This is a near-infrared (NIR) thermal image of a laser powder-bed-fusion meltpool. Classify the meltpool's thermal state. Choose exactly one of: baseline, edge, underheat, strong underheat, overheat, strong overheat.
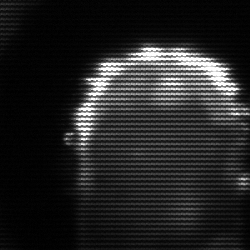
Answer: baseline